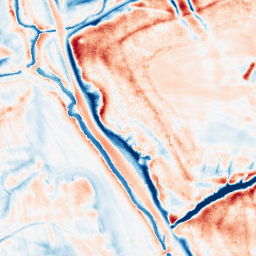
Category: classical
Decomposition family: uniform
Decomposition parameters: size: 20
Upsampling method: quintic
Upsampling parameters: scale: 4
Upsampling scale: 4